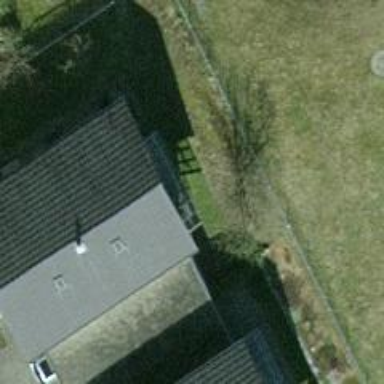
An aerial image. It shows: View of roof of building.